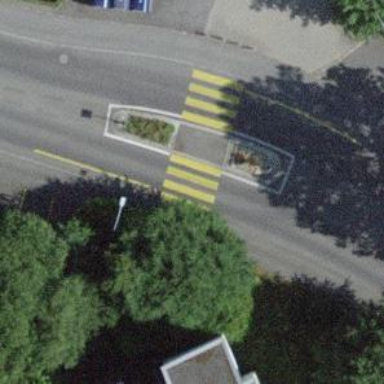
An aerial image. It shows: Kerb barrier.